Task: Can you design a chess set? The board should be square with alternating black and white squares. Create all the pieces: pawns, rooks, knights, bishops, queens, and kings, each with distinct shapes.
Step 3167:
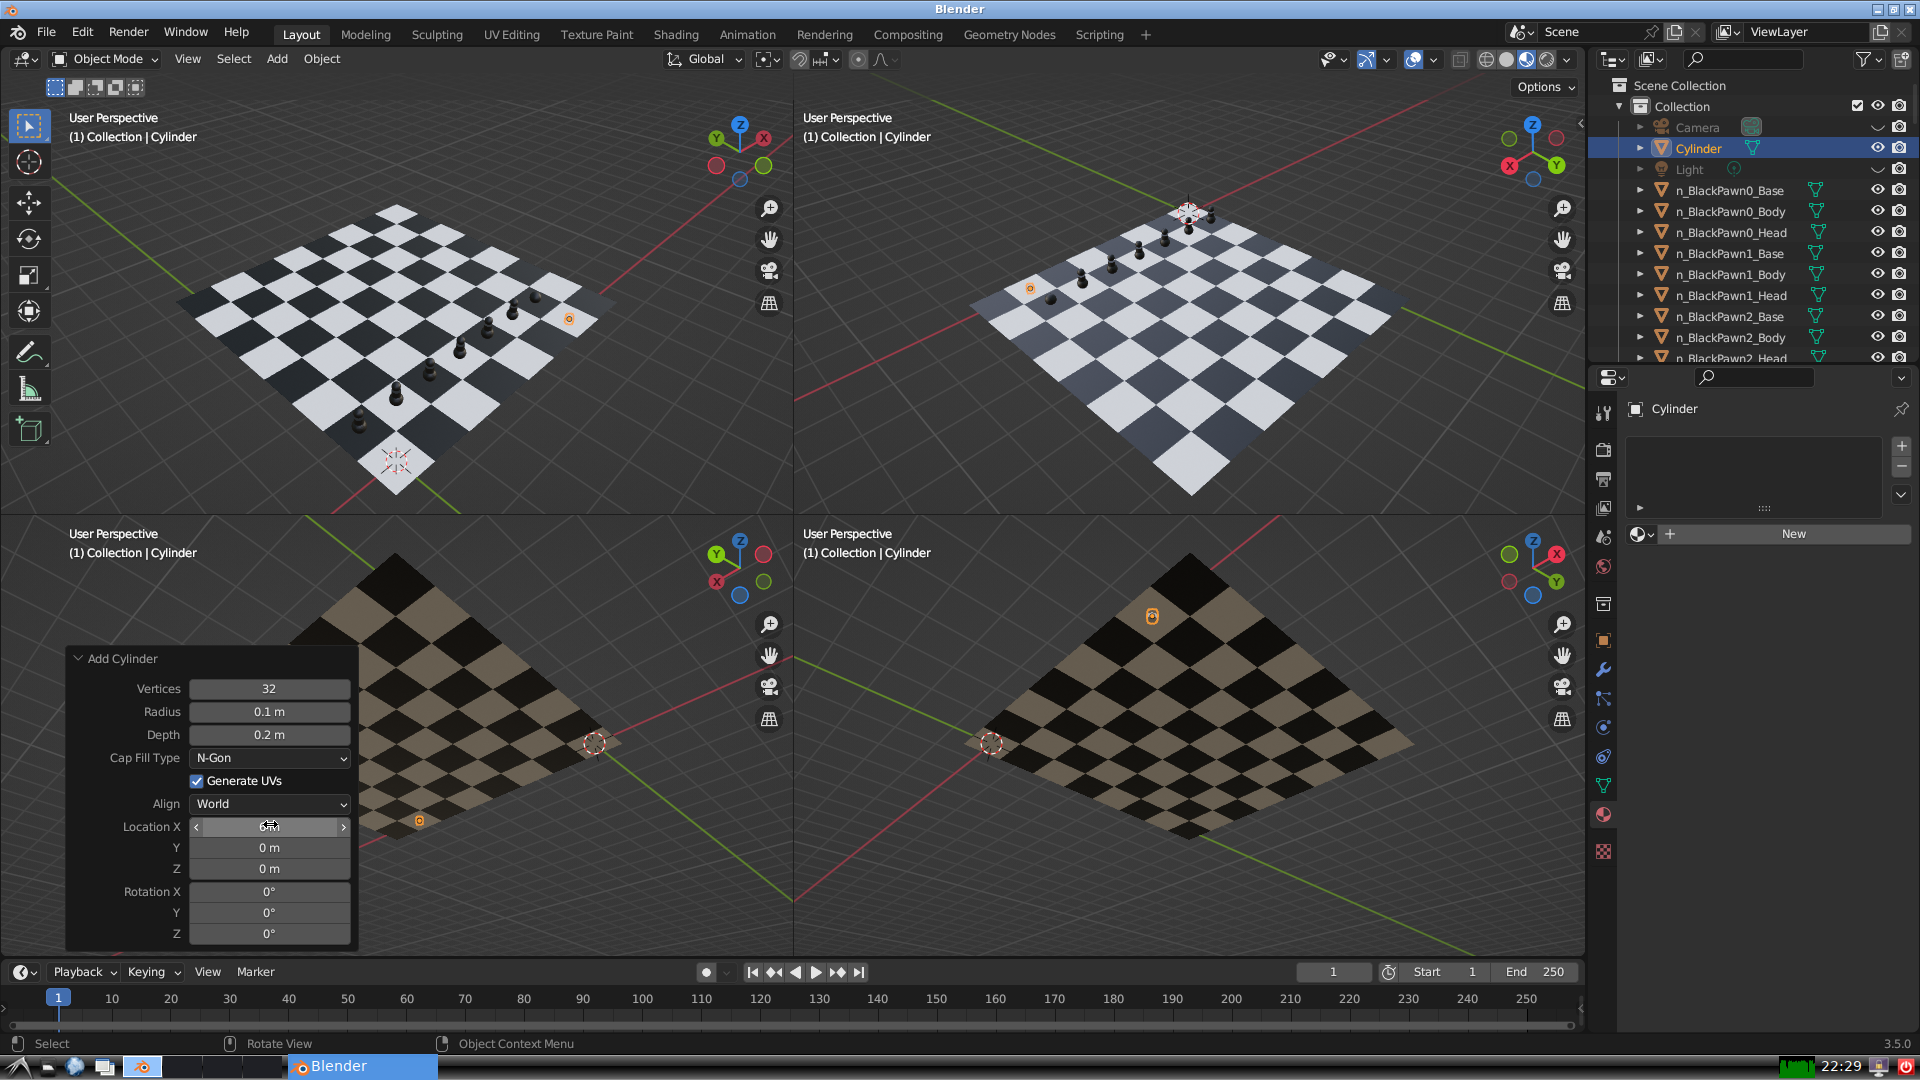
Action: {"mouse_move": [270, 844]}